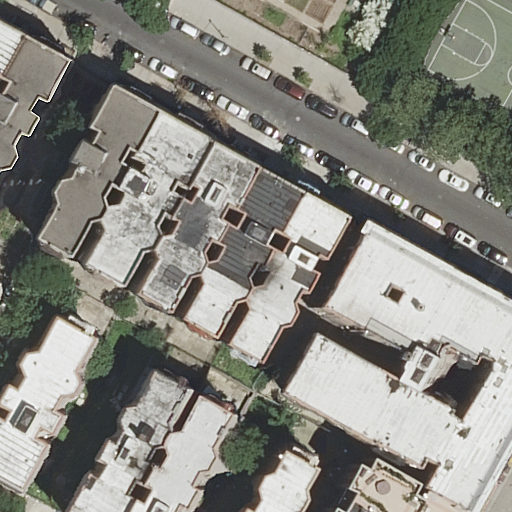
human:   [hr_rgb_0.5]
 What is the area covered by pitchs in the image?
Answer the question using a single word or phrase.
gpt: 369m2

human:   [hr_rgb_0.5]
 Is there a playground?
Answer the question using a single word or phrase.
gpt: yes

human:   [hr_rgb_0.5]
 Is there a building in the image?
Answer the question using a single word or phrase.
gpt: yes

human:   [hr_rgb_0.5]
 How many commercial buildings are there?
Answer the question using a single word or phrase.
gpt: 0

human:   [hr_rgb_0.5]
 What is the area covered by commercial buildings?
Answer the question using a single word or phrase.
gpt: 0m2

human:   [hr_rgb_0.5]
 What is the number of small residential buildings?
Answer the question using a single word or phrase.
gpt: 4

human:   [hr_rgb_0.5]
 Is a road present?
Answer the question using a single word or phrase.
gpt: yes

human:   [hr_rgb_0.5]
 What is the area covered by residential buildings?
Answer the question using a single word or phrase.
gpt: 3183m2

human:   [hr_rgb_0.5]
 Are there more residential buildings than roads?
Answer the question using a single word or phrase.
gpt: yes

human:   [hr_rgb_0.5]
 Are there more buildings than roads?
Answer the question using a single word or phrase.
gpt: yes

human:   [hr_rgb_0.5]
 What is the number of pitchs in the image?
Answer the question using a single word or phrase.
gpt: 1

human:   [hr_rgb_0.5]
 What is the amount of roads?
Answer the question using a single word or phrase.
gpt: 1

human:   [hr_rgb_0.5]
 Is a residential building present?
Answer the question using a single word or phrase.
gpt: yes

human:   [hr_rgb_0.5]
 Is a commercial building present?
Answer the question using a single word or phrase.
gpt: no

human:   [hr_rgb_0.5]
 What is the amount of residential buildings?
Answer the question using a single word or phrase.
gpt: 13

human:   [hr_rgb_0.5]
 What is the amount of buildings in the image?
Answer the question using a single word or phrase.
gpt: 13

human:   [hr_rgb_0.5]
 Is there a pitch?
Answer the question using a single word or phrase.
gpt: yes

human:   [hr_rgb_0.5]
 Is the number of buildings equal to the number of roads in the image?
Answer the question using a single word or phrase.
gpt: no

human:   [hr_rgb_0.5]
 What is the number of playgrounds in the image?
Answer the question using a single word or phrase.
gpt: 1

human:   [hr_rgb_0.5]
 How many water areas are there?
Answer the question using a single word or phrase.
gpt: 0

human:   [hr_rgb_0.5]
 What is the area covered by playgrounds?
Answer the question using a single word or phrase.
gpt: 1589m2

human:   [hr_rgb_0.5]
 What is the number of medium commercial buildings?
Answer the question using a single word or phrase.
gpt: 0

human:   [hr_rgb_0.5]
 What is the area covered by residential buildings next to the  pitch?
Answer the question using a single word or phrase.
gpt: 3183m2

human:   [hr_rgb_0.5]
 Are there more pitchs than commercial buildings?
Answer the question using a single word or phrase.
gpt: yes

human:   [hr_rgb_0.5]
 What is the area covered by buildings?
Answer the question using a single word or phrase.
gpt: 3183m2

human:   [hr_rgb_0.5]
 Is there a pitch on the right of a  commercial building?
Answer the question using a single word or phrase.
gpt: no

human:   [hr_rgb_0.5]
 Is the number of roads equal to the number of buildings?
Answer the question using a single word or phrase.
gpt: no

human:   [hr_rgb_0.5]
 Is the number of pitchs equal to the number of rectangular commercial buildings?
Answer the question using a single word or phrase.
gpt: no

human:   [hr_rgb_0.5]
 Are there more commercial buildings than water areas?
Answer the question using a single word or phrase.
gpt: no

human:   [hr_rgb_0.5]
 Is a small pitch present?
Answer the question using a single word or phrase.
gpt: no

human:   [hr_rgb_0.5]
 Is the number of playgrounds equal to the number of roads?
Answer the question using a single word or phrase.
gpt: yes

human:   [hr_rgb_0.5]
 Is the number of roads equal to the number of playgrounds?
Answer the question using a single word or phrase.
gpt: yes

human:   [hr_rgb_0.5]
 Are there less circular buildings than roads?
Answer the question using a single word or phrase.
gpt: yes

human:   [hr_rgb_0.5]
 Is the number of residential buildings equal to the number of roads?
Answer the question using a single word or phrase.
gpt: no

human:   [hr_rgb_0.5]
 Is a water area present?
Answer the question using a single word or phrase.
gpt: no

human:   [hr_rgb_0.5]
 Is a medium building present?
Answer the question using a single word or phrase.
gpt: yes

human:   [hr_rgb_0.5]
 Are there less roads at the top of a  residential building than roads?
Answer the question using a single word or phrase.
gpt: no

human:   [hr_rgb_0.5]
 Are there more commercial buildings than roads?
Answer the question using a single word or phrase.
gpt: no

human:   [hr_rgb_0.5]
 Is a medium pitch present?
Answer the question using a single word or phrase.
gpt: yes

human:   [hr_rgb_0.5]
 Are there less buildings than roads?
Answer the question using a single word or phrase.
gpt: no

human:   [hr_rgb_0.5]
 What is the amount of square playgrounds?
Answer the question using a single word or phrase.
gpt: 0

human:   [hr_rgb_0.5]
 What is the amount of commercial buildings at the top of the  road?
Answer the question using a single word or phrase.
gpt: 0

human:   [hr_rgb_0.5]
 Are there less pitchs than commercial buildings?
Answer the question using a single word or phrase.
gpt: no

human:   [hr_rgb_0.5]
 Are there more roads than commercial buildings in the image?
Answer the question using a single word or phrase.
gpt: yes

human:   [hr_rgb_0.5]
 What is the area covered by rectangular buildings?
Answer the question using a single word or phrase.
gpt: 139m2

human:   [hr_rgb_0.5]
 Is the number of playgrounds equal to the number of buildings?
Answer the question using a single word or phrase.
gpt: no

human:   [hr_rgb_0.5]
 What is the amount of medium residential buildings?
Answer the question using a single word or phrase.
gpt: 8

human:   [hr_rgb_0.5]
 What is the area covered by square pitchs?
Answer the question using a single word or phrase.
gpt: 0m2

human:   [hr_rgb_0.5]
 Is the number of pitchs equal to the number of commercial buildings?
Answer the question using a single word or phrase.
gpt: no

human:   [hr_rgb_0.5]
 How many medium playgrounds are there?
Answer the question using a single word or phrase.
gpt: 0

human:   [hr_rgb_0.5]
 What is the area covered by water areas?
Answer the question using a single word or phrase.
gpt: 0m2

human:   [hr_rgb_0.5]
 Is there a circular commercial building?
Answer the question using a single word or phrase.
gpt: no

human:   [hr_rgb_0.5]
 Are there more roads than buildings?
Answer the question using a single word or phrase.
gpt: no

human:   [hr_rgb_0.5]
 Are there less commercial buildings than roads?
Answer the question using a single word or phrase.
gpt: yes

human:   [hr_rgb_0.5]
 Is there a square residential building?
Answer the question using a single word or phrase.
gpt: no

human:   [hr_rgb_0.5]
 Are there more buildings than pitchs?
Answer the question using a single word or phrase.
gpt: yes

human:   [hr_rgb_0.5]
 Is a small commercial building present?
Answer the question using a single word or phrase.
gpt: no

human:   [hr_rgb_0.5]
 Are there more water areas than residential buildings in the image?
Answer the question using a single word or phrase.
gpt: no

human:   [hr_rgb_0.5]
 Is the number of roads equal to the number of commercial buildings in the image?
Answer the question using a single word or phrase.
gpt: no

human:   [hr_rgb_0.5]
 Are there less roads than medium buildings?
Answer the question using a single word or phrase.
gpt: yes

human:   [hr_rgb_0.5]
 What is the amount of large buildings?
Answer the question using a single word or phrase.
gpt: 1

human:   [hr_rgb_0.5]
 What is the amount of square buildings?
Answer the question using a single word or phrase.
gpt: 0

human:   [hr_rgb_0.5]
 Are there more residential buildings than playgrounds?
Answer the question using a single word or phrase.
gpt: yes

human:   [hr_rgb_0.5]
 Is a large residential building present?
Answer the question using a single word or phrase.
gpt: yes